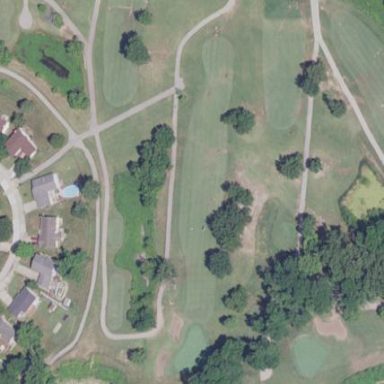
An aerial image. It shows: Well-maintained grassy area designated as golf fairway.